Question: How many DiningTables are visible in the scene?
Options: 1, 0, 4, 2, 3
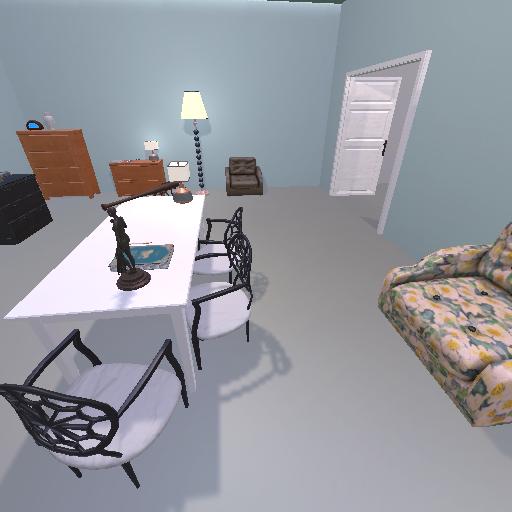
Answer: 1